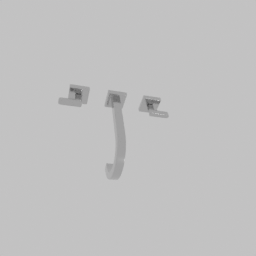
Label: appliances